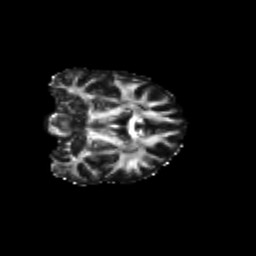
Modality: FA
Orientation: coronal
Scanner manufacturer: siemens
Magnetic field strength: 3 T
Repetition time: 9.2 s
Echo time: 0.084 s